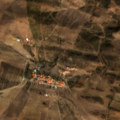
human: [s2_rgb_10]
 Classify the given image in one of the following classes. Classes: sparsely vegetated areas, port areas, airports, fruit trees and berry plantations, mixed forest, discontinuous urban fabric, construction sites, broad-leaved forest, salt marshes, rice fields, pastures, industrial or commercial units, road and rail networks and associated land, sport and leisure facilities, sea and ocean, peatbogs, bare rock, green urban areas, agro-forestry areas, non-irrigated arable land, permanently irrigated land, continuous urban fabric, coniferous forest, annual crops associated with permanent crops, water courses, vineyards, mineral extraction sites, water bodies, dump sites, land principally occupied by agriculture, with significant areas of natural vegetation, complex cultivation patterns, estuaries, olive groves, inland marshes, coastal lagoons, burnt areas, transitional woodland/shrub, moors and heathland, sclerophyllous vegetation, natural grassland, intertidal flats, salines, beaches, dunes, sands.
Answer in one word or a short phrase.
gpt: non-irrigated arable land, land principally occupied by agriculture, with significant areas of natural vegetation, transitional woodland/shrub